Question: I am trying to make a program that extracts multiple MP4 files from there individual folders and places them in a folder that is already created (code has been changed slightly so that it doesn't mess up any more of the MP4s, rather dummy text files).
I have managed to get so far as to list all folders/files in the specified folder however am having trouble moving them to a directory.
'''
static File dir = new File("G:\New Folder");
static Path source;
static Path target = Paths.get("G:\gohere");
static void showFiles(File files[]) {
for (File file : files) { // Loops through each file in the specified directory in "dir" variable.
if (file.isDirectory()) { // If the file is a directory.
File[] subDir = file.listFiles(); // Store each file in a File list.
for (File subFiles : subDir) { // Loops through the files in the sub-directory.
if (subFiles.getName().endsWith(".mp4")) { // if the file is of type MP4
source = subFiles.toPath(); // Set source to be the abs path to the file.
System.out.println(source);
try {
Files.move(source, target);
System.out.println("File Moved");
} catch (IOException e) {
e.getMessage();
}
}
}
} else {
source = file.toPath(); // abs path to file
try {
Files.move(source, target);
System.out.println("File moved - " + file.getName());
} catch (IOException e) {
// TODO Auto-generated catch block
e.printStackTrace();
}
}
}
}
public static void main(String[] args) {
showFiles(dir.listFiles());
}
'''
The problem is when I go to move the file from the source folder to the target, it removes or converts the target.

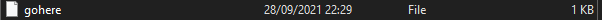
Answer: 'Files.move' isn't like the command line. You're programming. You have to spell things out. You're literally asking 'Files.move' to make it so that 'target' (here, 'G:\GoHere') will henceforth be the location for the file you are moving. If you intended: No, the target is 'G:\GoHere\TheSameFileName' then you have to program this.
Separately, your code is a mess. Stop using 'java.io.File' and 'java.nio.Path' together. Pick a side (and pick the 'java.nio' side, it's an newer API for a good reason), and do not mix and match.
For example:
'''
Path fromDir = Paths.get("G:\FromHere");
Path targetDir = Paths.get(G:\ToHere");
try (DirectoryStream ds = Files.newDirectoryStream(fromDir)) {
for (Path child : ds) {
if (Files.isRegularFile(child)) {
Path targetFile = targetDir.resolve(child.getFileName());
Files.move(child, targetFile);
}
}
}
'''
'resolve' gives you a 'Path' object that is what you need here: The actual file in the target dir.